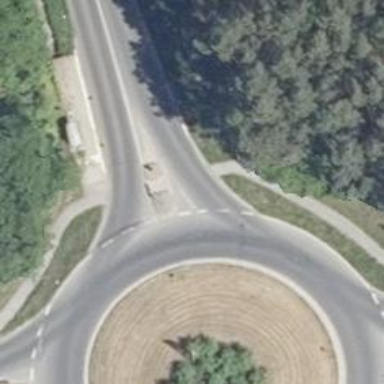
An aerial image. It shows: Unmarked crossing with pedestrian island.